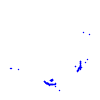
Particle: kaon